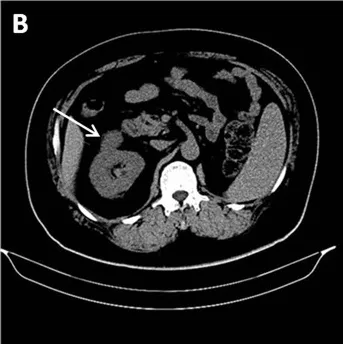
Abdominal and pelvic non-contrast CT revealing a 36 x 31-mm, well-demarcated, ellipsoid and hypodense mass with a CT value of about 27 Hounsfield units (HU) in the external branch of the right adrenal region. 39 mm discovered in the upper.
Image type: radiology (ct)